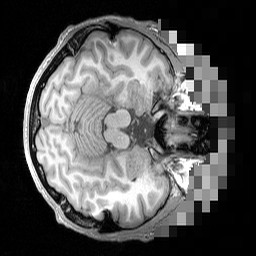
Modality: T1w
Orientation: axial
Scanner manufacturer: siemens
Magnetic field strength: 3 T
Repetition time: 1.5 s
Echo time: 0.00291 s